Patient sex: M
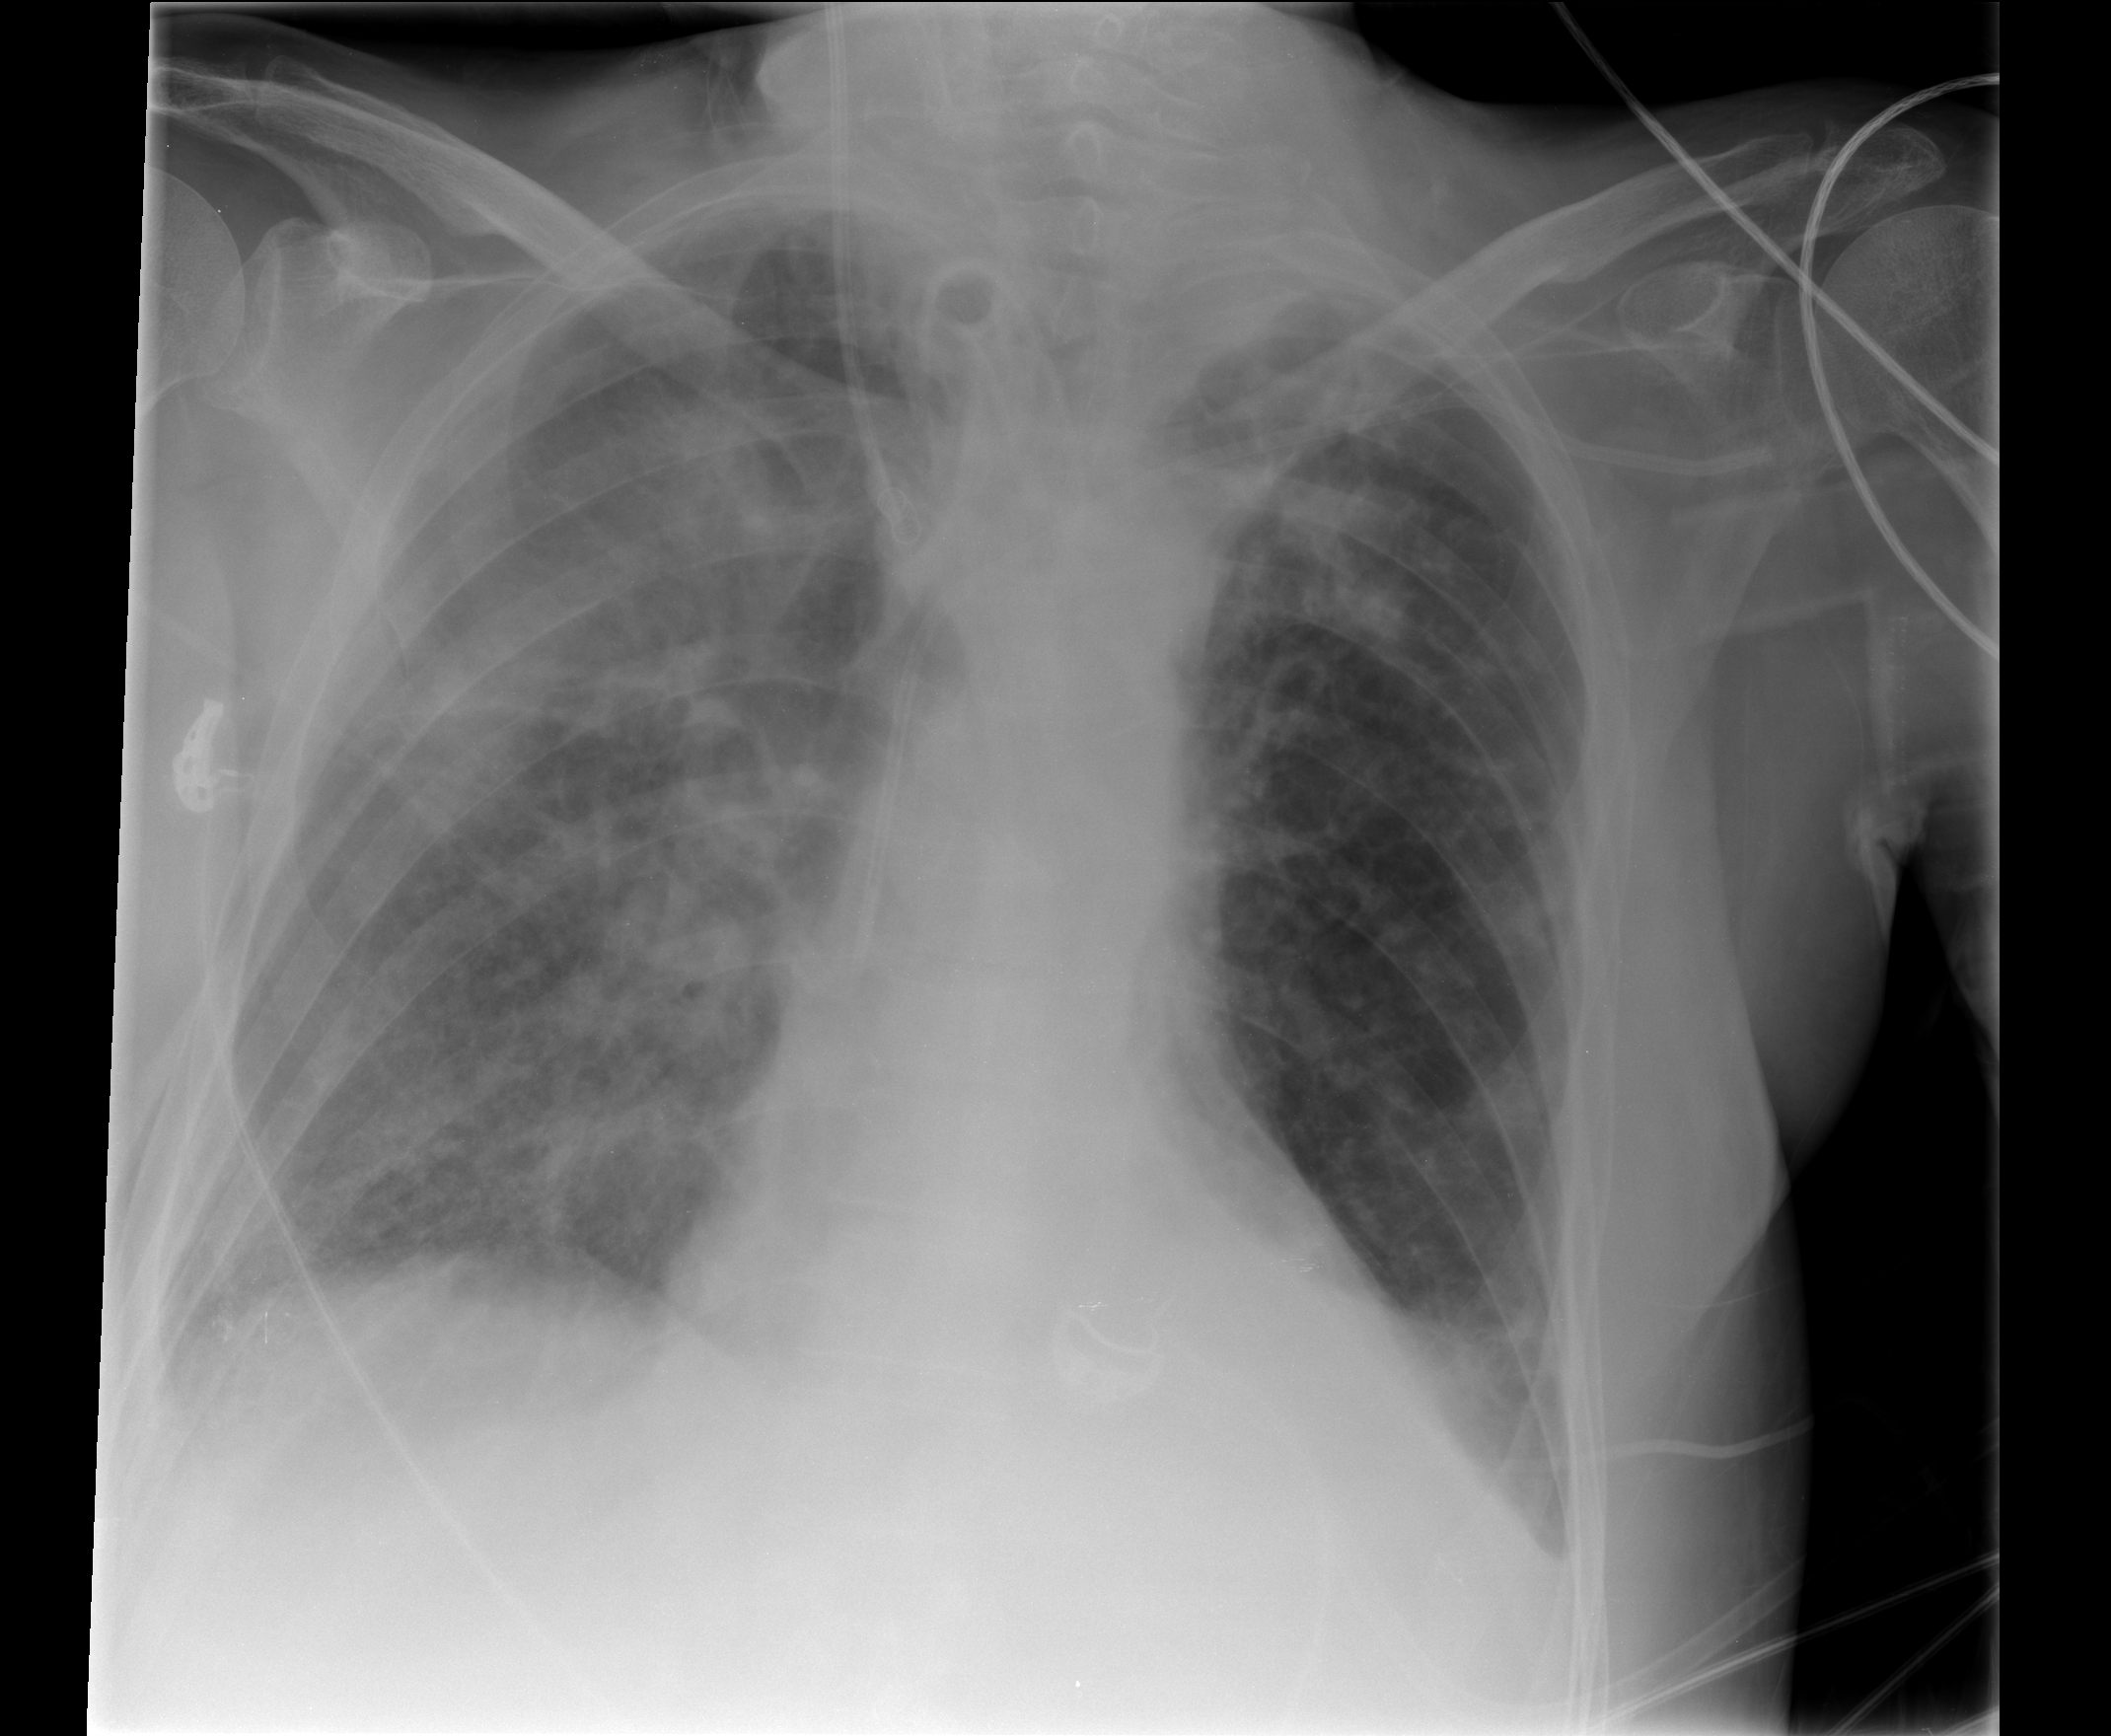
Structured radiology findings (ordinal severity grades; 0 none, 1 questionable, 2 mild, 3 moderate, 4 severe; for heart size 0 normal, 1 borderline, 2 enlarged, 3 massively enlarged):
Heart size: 0
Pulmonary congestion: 2
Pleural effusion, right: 2
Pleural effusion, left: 2
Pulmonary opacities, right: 3
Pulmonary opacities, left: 2
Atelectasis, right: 2
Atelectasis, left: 2